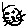
Label: cat